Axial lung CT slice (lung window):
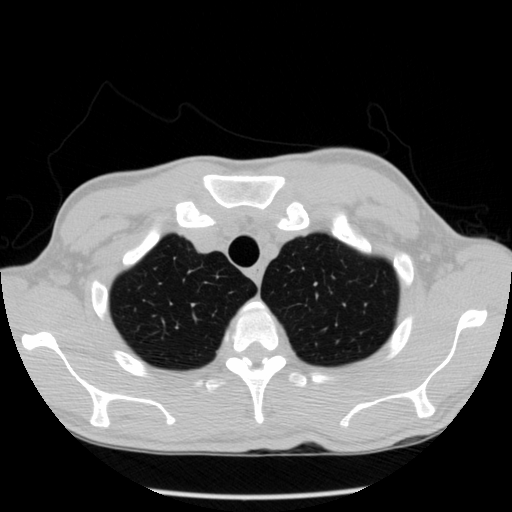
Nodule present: no